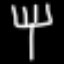
Label: fork